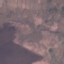
Land use / land cover: HerbaceousVegetation